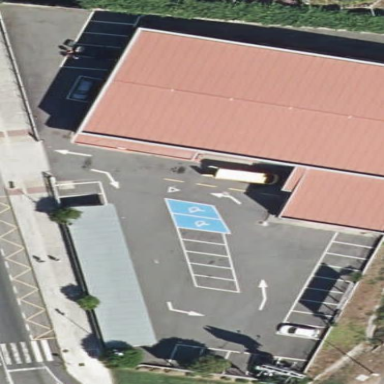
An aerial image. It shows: Parking area with surface.